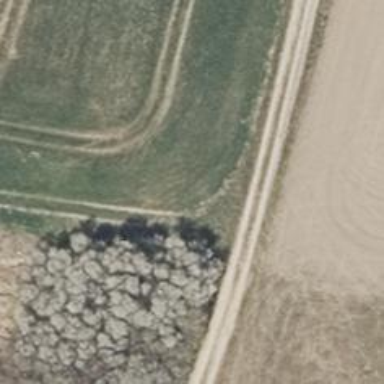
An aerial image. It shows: Track with grade 2 tracktype.